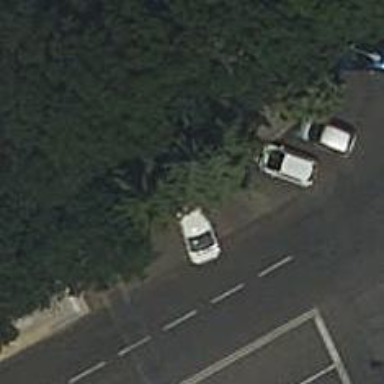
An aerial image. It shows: Taxi stand.